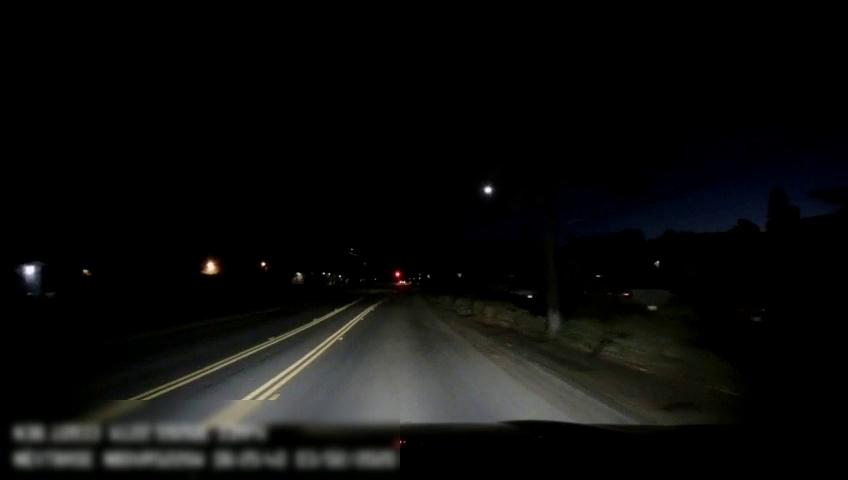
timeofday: Night
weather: Other
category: Drivable Space
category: Lanes | Current Lane
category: Lanes | Alternate Lane
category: Lanes | Alternate Lane
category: Lanes | Alternate Lane